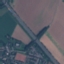
Label: Highway